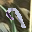
Label: 9